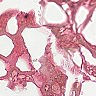
Metastatic tissue present: no